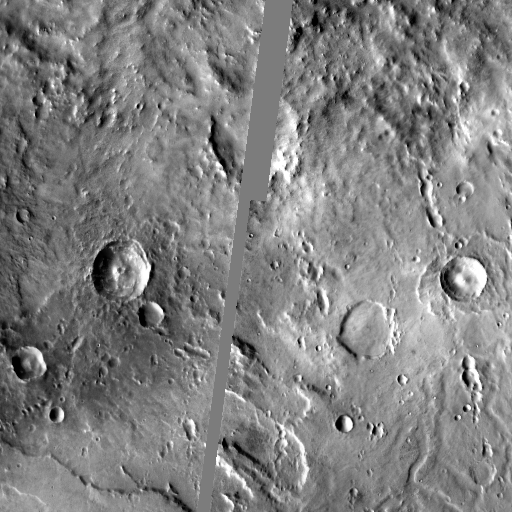
Crater classes present: Background, Other, Buried, Secondary